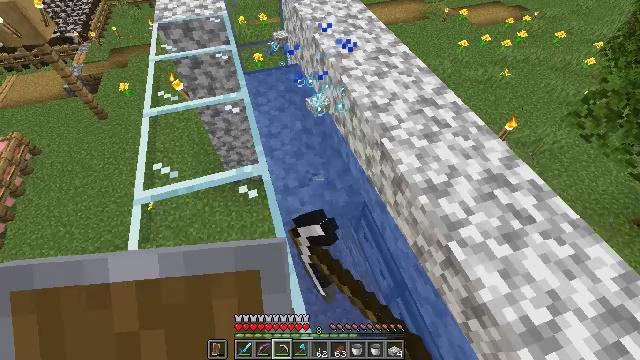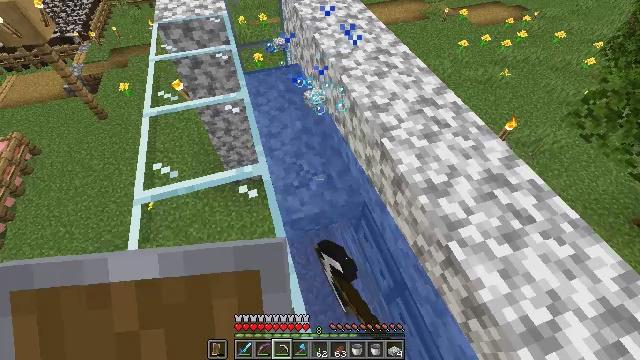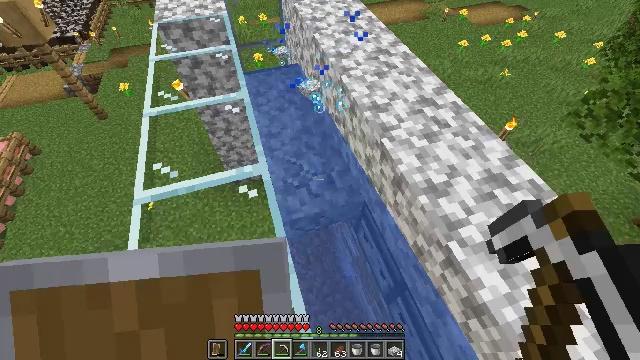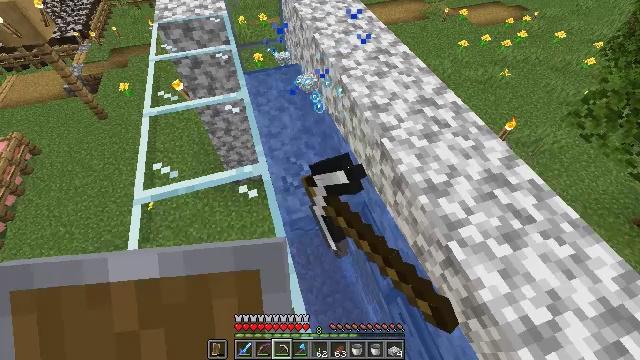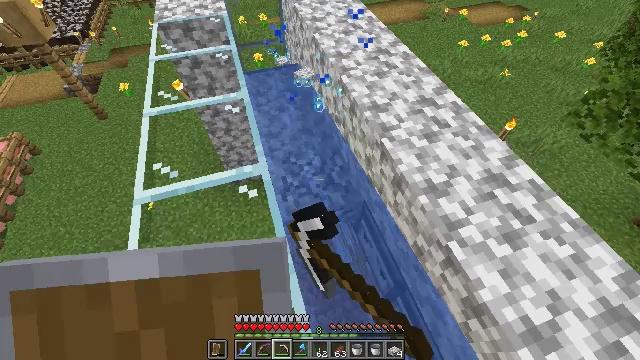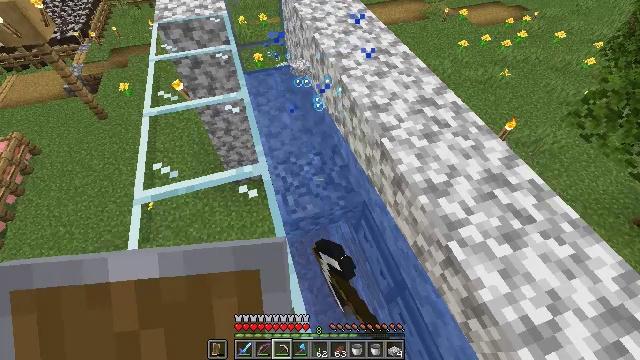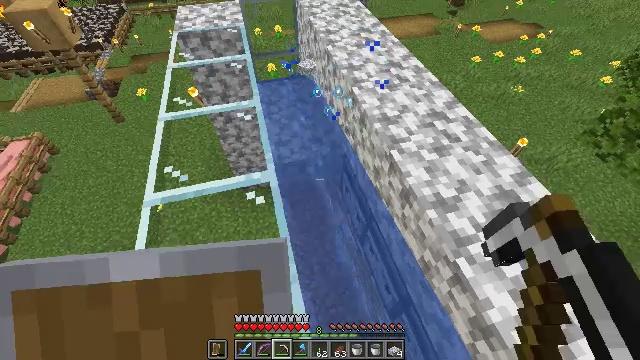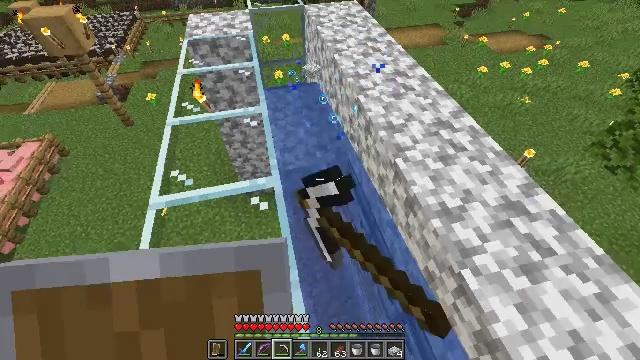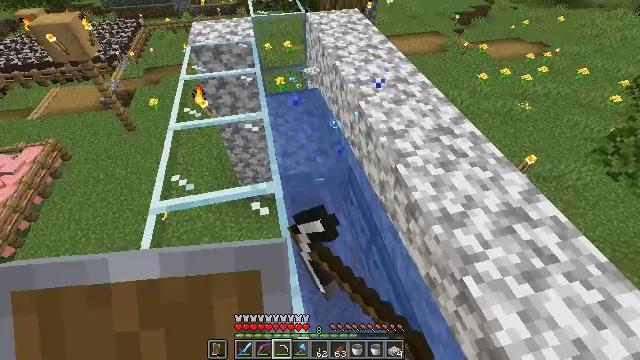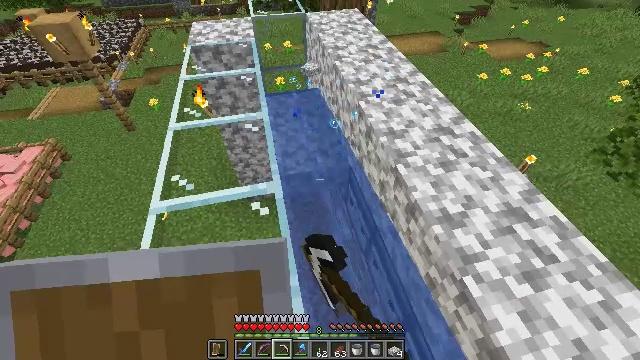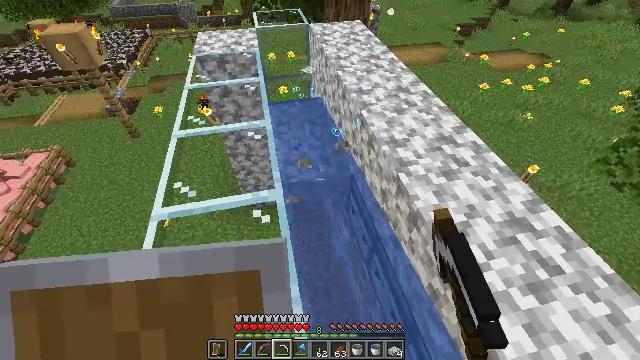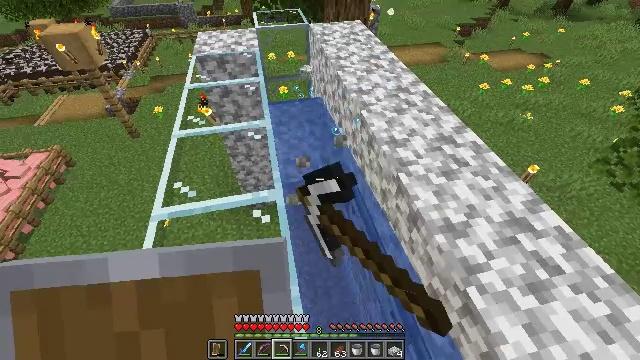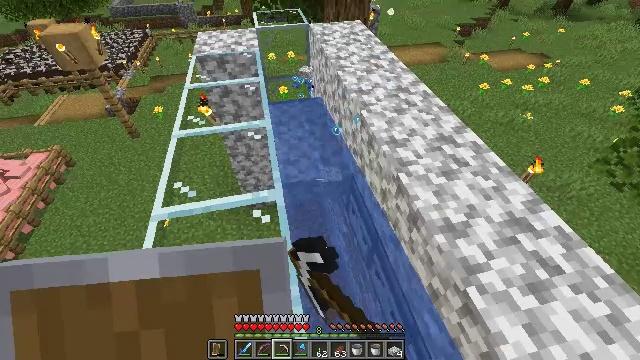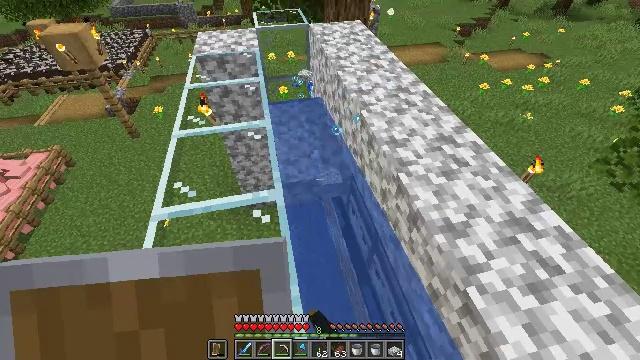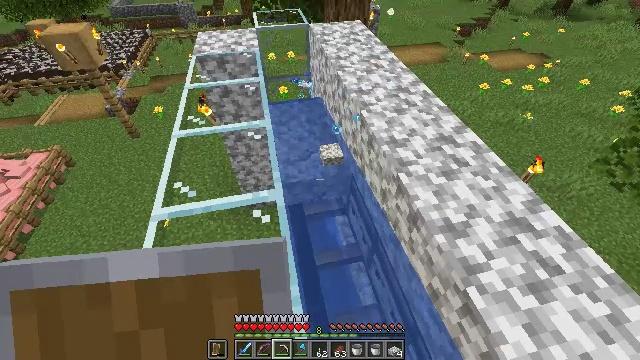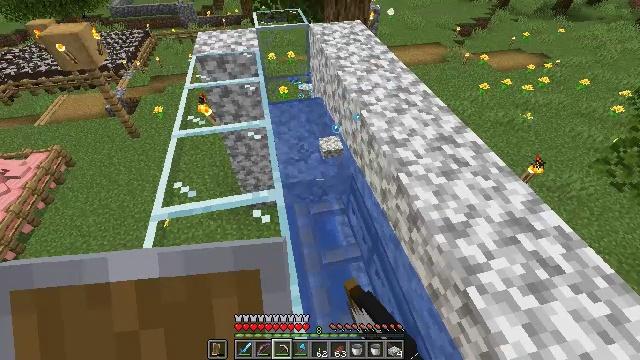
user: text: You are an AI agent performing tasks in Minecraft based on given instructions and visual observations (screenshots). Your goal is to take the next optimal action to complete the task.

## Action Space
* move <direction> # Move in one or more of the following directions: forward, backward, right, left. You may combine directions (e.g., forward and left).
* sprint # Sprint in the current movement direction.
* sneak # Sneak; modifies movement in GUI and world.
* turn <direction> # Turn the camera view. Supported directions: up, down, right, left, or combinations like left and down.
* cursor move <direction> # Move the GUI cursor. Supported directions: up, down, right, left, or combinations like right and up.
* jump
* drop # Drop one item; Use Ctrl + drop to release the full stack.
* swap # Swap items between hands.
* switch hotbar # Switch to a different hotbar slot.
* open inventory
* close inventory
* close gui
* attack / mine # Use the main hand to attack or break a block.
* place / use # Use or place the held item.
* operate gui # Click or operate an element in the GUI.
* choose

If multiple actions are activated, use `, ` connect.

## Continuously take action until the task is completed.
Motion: motion action
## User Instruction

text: Remove the diorite slab to change the design.
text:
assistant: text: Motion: attack / mine
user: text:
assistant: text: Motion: attack / mine
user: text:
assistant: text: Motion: attack / mine
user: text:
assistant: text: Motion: attack / mine
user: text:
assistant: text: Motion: attack / mine
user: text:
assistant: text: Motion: turn left and up, attack / mine
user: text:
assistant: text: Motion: turn left and up, attack / mine
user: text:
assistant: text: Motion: turn up, attack / mine
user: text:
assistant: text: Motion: attack / mine
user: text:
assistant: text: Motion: turn up, attack / mine
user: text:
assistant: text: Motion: attack / mine
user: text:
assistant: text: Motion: attack / mine
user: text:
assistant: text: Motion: attack / mine
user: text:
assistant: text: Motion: attack / mine
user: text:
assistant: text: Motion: attack / mine
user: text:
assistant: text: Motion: attack / mine
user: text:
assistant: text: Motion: attack / mine
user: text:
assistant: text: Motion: attack / mine
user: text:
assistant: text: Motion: attack / mine
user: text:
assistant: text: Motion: attack / mine
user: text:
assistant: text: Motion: attack / mine
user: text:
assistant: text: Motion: attack / mine
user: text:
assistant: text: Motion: attack / mine
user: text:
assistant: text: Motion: move forward and move left, attack / mine
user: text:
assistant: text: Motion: move forward and move left
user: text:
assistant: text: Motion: move forward
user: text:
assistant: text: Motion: move forward
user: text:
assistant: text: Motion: move forward
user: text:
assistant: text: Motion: move forward and move left
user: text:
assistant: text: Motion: move forward and move left, turn right